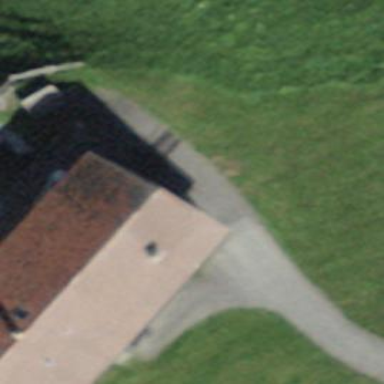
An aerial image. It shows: Farm building.